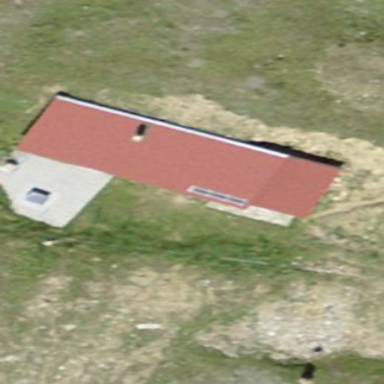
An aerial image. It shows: Wilderness hut located in building.